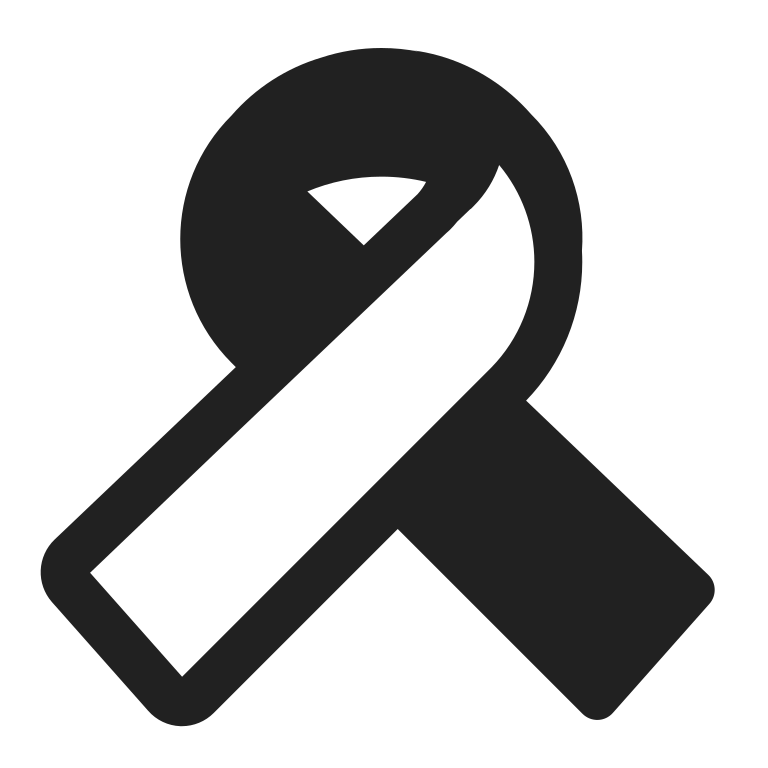
reminder ribbon high contrast